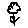
Label: flower